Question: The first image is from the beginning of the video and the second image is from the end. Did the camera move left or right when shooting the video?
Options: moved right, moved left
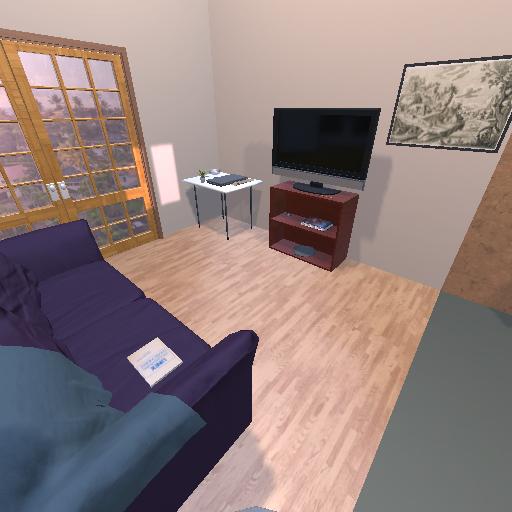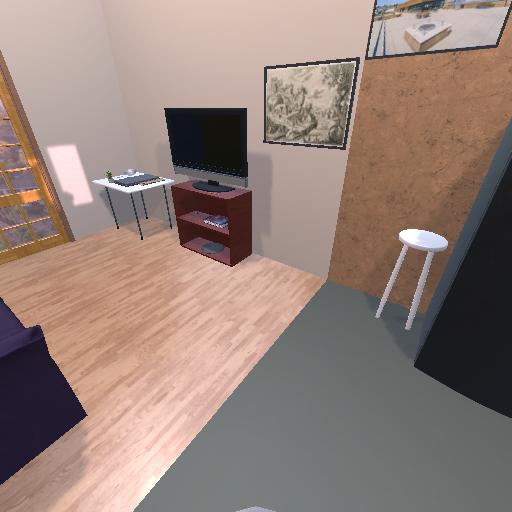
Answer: moved right